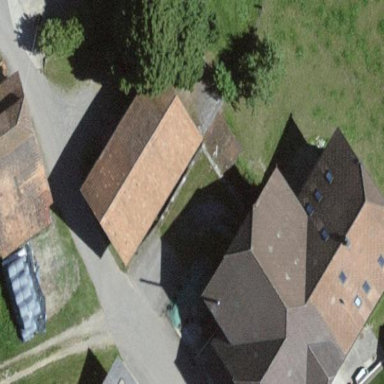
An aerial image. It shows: Rural barn.